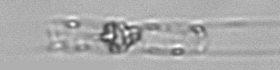
Label: Dactyliosolen_blavyanus